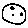
Label: moon